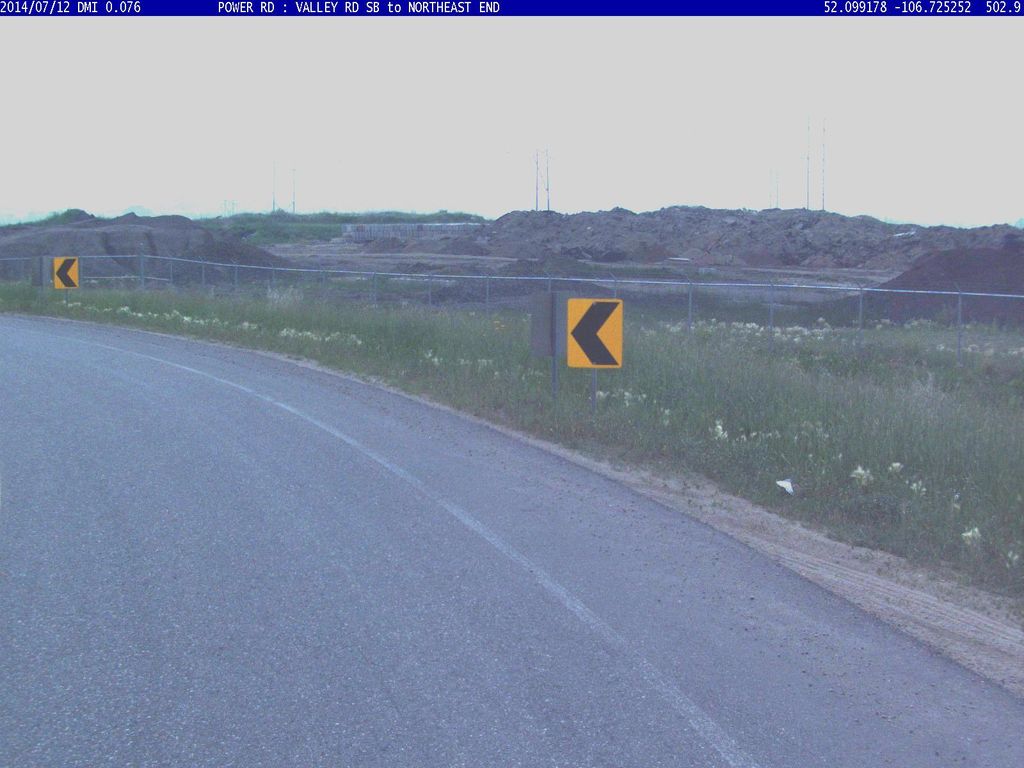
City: saskatoon